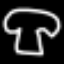
Label: mushroom